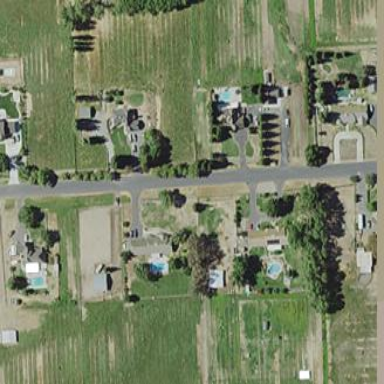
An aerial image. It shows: Rural residential area with landuse designated as residential.